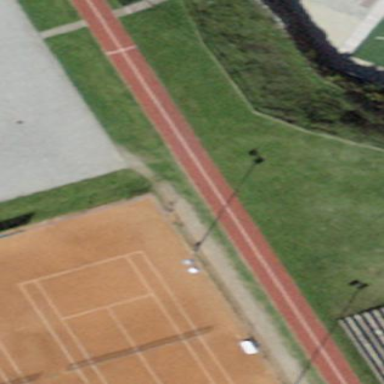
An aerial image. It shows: Track in leisure land.